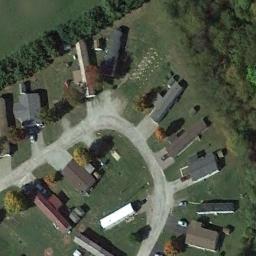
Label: mobile_home_park